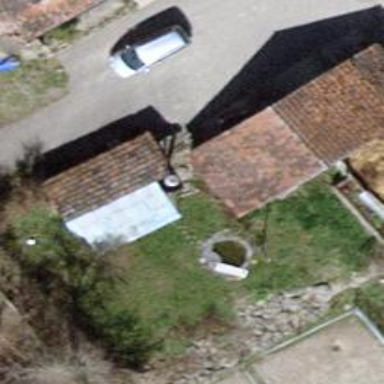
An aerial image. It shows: Shed.